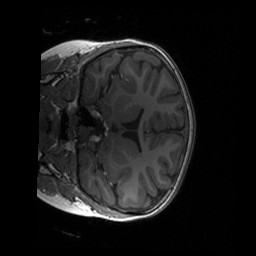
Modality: T1w
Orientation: coronal
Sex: female
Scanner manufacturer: siemens
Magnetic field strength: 3 T
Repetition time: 1.9 s
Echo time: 0.00243 s